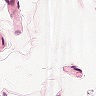
Metastatic tissue present: no